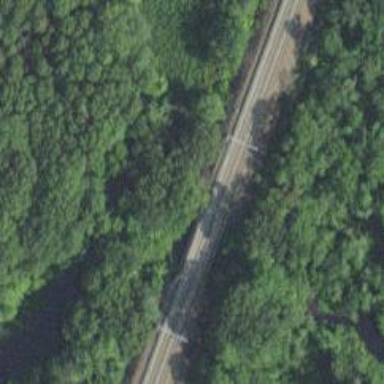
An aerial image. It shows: Bridge over electrified railway with contact line.